Field crop: tomato
Growth stage: 1
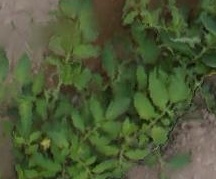
Species: tomato